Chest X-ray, PA view. Patient: 39 years old, sex F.
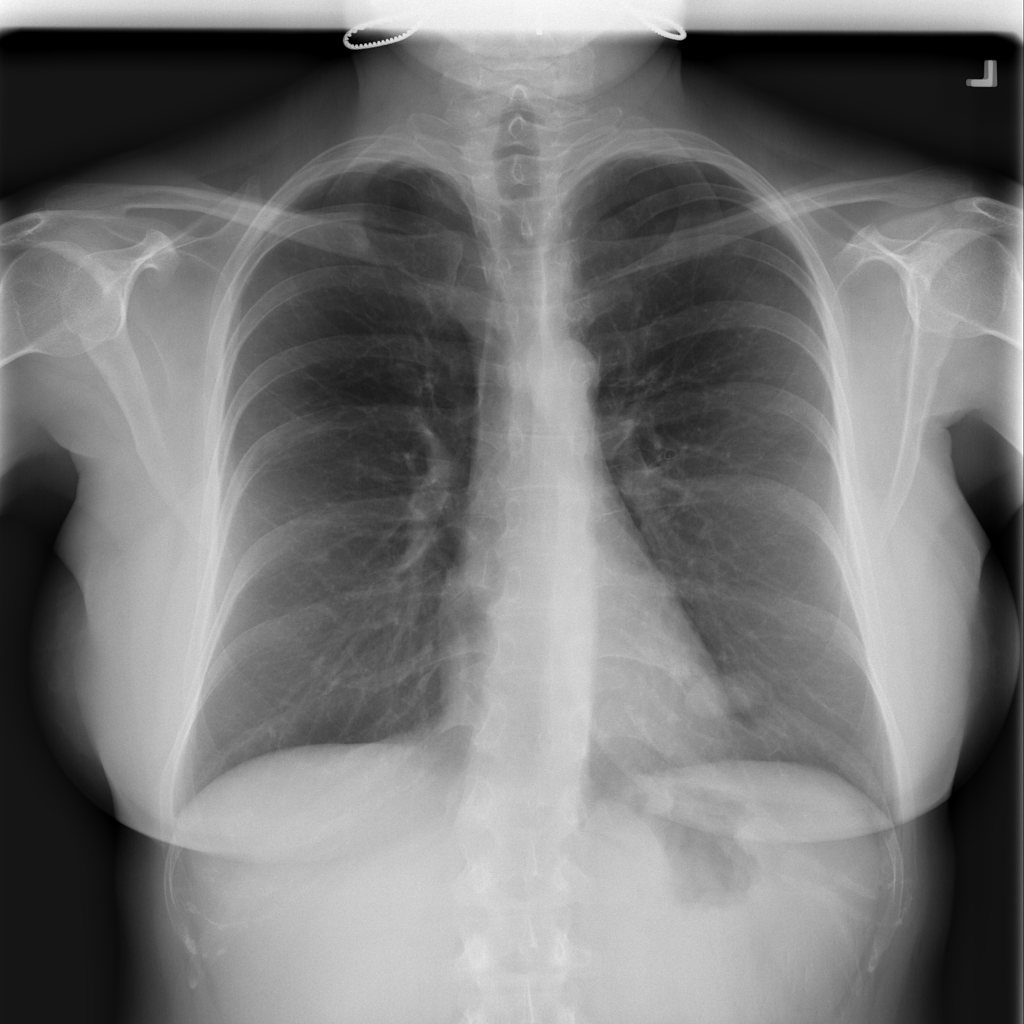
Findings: Infiltration, Mass, Nodule